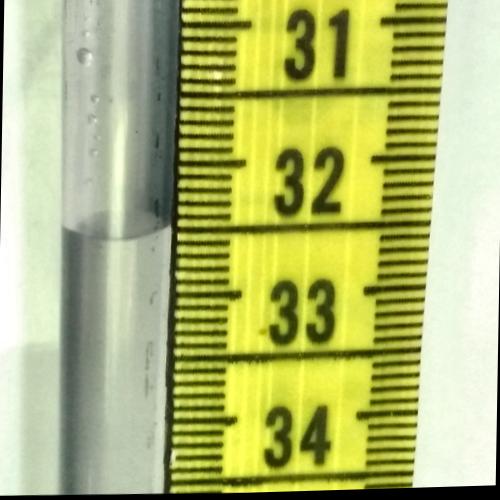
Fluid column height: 32.5 cm